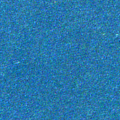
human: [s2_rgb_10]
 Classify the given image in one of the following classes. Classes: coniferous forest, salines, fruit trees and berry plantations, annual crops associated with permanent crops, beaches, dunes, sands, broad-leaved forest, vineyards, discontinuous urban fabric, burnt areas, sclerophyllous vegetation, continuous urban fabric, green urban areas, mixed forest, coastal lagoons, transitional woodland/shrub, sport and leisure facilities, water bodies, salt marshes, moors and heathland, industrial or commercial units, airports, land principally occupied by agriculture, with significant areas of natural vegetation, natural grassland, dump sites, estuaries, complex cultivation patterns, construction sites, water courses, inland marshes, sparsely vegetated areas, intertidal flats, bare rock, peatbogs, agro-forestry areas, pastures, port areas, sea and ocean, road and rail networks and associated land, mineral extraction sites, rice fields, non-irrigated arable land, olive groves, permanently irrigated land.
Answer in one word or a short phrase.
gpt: sea and ocean